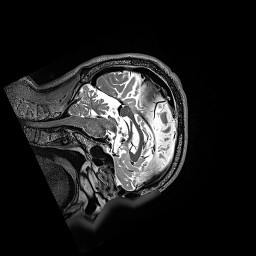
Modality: T2w
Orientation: sagittal
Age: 70
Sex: female